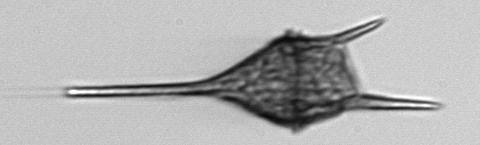
Label: Tripos_lineatus